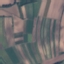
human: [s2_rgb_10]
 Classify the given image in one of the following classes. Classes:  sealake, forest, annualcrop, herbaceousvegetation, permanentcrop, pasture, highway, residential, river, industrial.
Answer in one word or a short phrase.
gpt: PermanentCrop